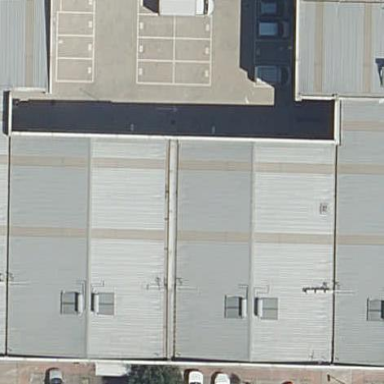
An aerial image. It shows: Industrial building.